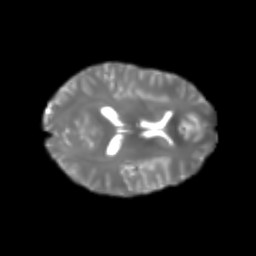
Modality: T2w
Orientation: axial
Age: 23
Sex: male
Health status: healthy